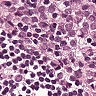
Metastatic tissue present: yes